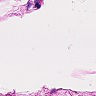
Metastatic tissue present: no